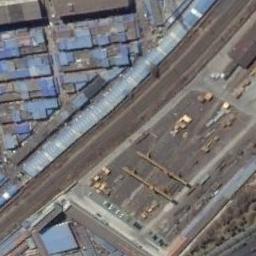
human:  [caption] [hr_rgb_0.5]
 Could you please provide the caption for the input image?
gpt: The railway is on the bare land next to some houses .

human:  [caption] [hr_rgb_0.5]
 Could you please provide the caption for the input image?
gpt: The railway goes through a industrial area .

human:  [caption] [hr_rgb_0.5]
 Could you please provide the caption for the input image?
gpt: There are many buildings of different shapes beside the railway .

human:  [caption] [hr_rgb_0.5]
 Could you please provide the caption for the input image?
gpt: There is a train passing by in the picture .

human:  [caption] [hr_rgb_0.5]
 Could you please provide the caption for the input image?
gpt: There are some blue buildings beside the railway .